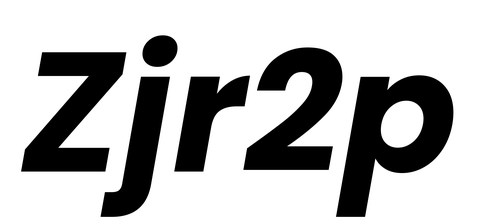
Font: Poppins-BoldItalic